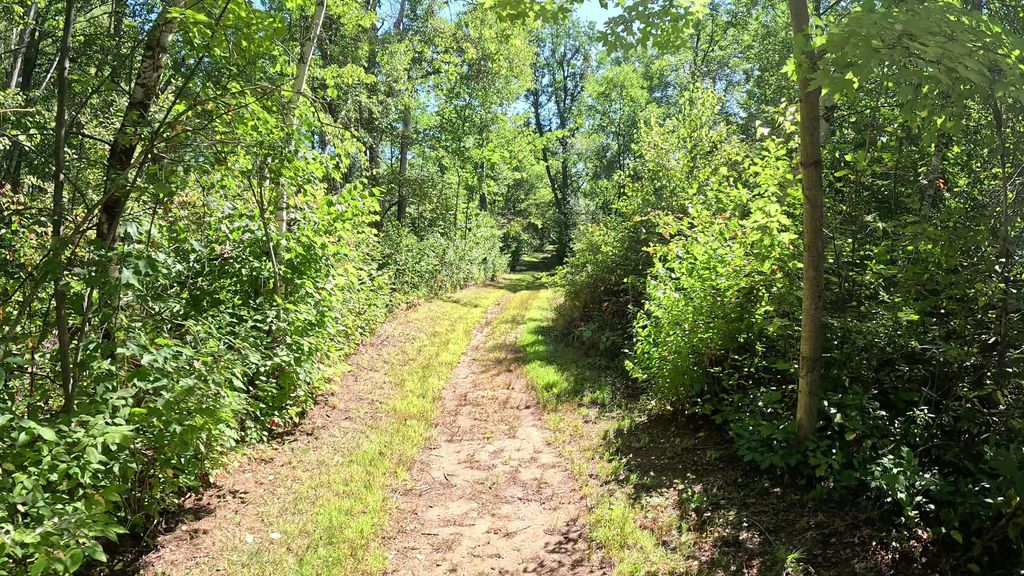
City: ottawa-gatineau